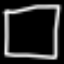
Label: square